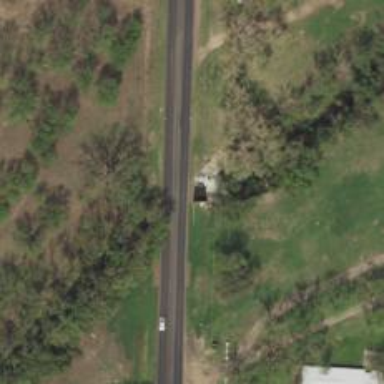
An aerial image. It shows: Culvert tunnel.